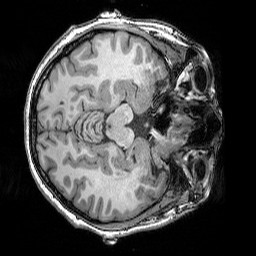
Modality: T1w
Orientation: axial
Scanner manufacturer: siemens
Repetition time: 2.25 s
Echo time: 0.00418 s